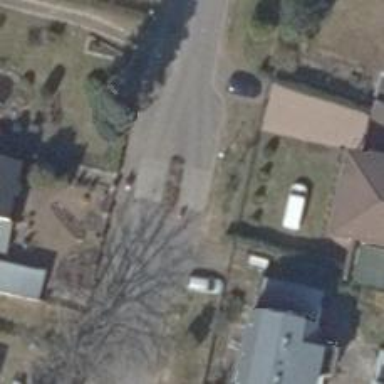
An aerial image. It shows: Residential road.